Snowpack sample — Buffalo Mountain, Silverthorne, Colorado, USA (1/25/25, 10:11 AM MST)
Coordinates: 39.6222, -106.1139
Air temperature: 22 °F
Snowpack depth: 110 cm
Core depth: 30 cm
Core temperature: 42.8 °F
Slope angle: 12°, slope face: 102°
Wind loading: high
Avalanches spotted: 0
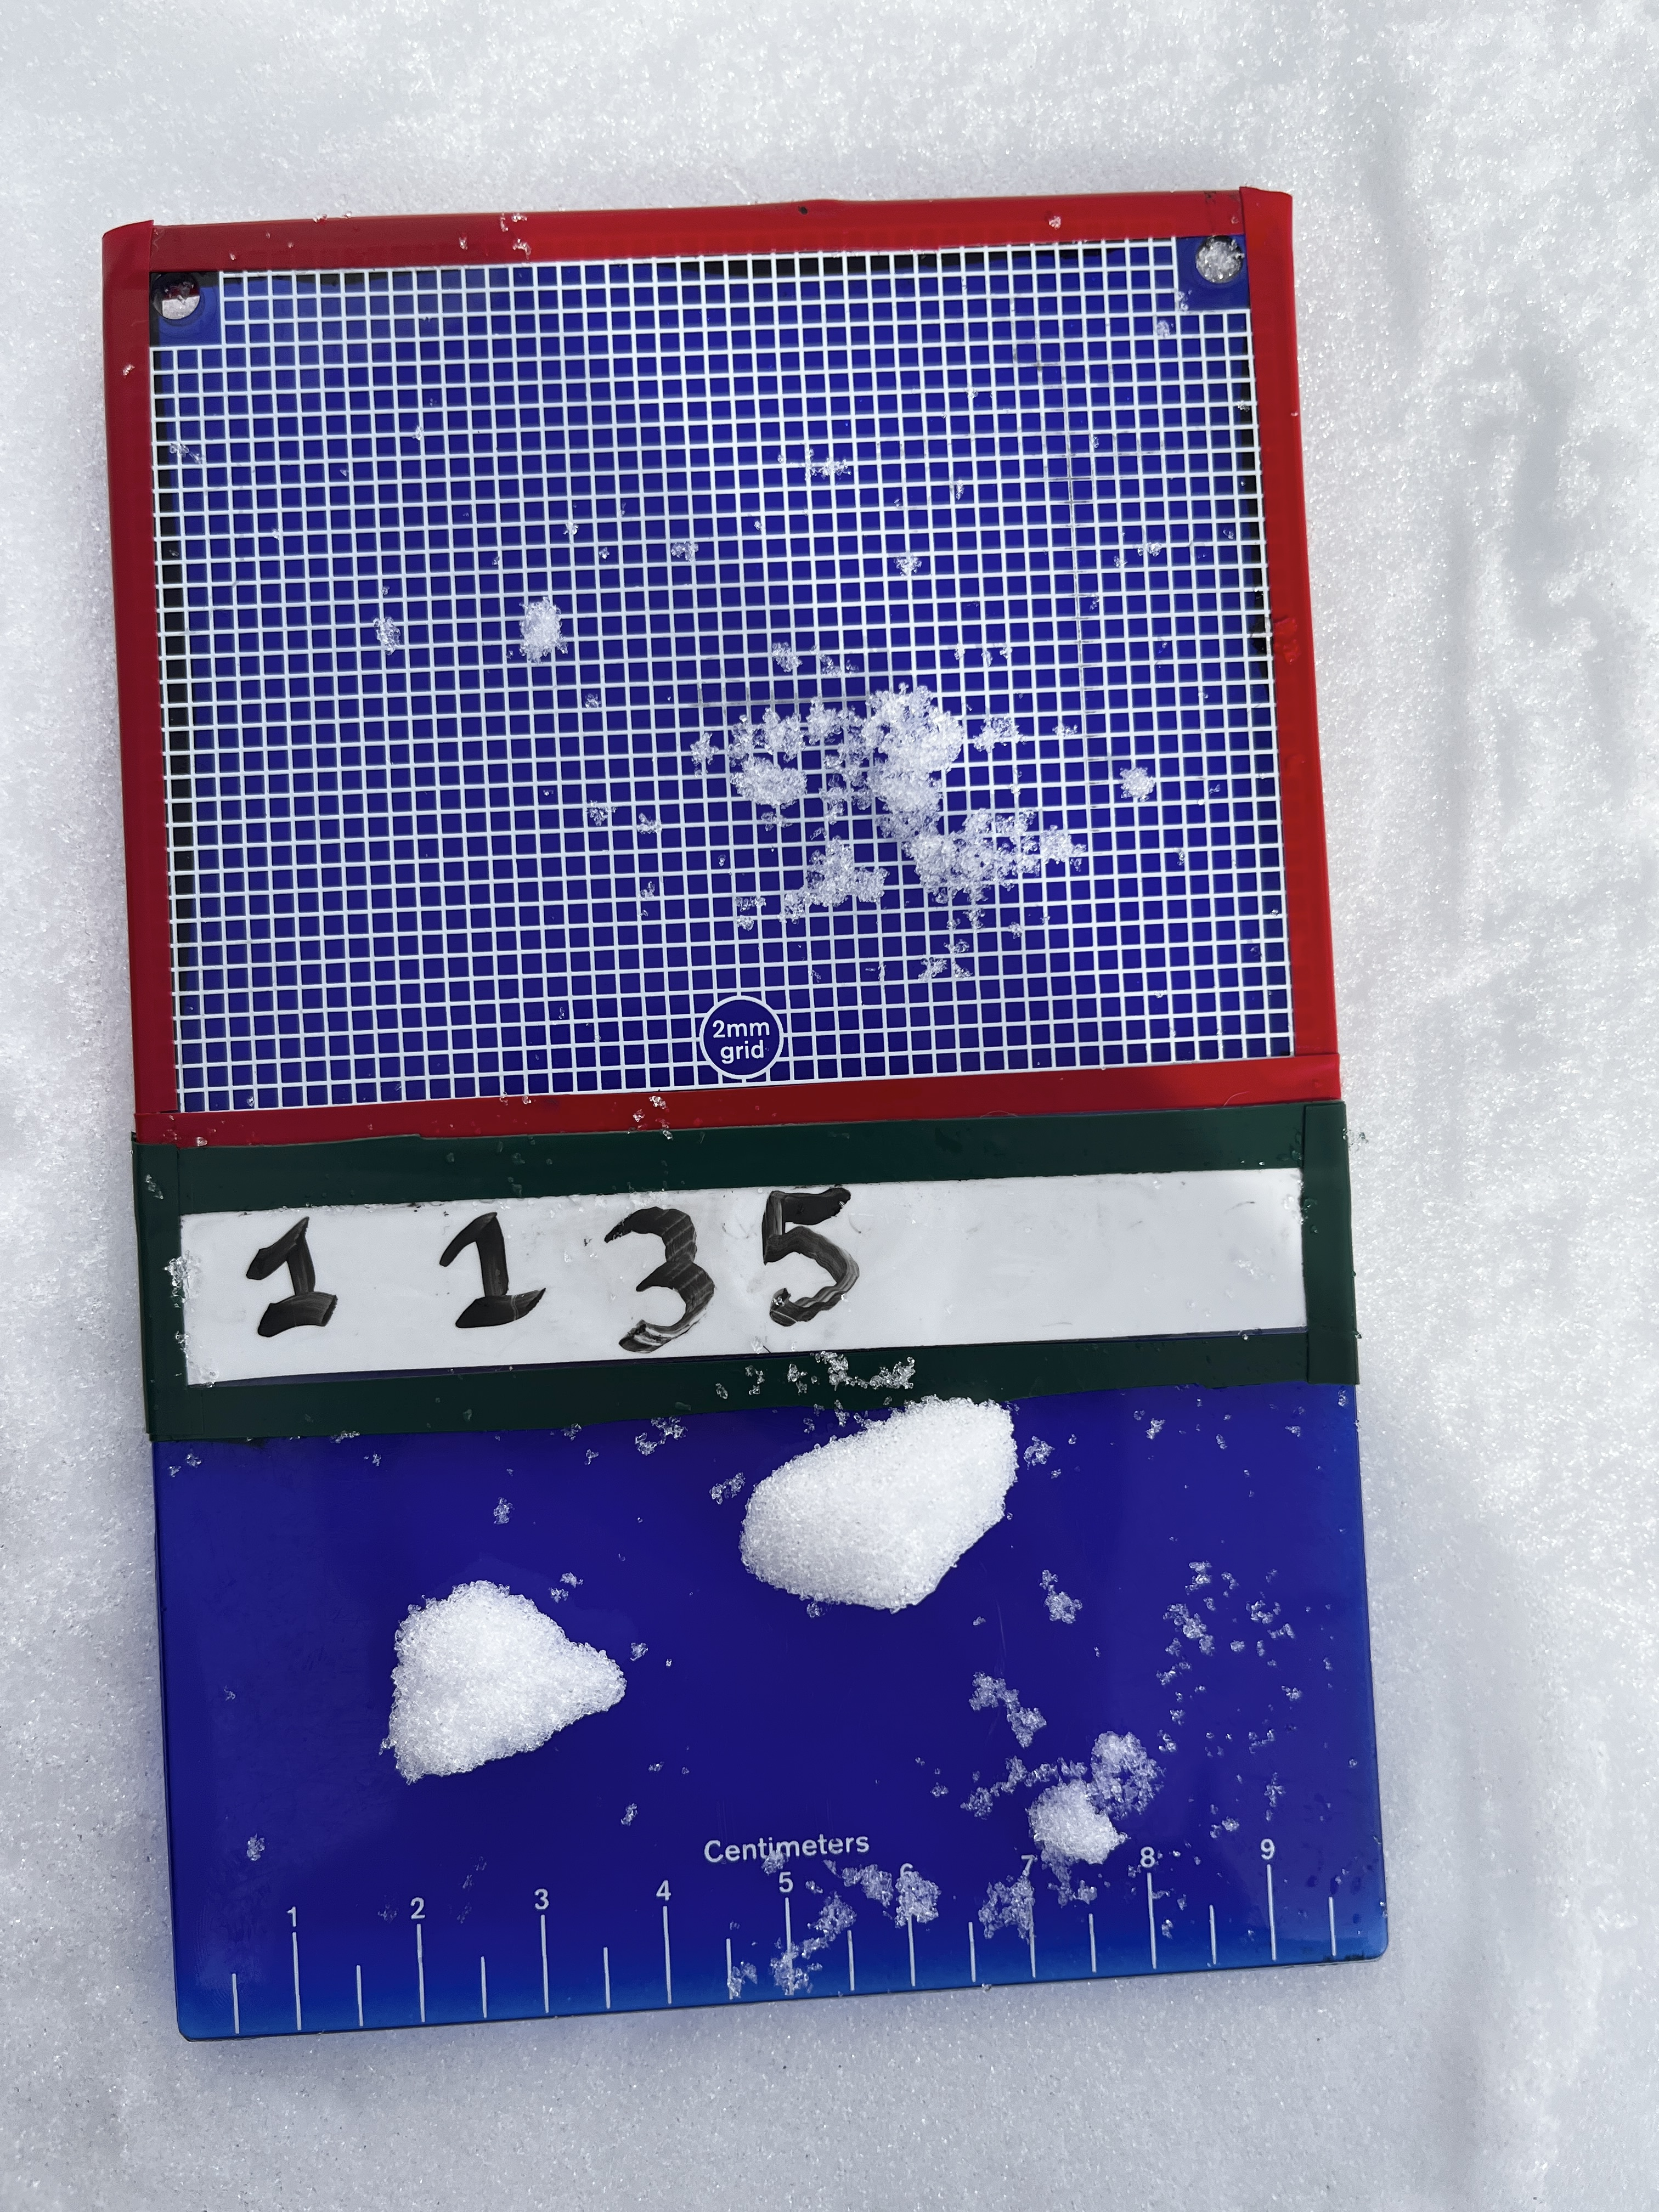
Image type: crystal_card
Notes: No avalanches nearby, collected on the outskirts of a fire break 15 meters from the treeline, on way to Buffalo and Red Mountain